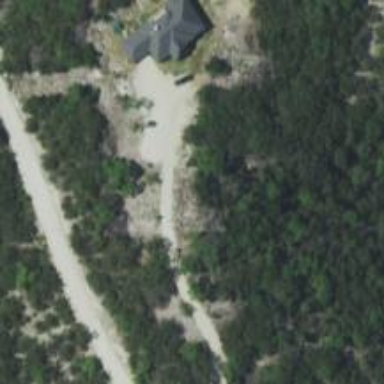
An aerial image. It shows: Driveway leading to service road.